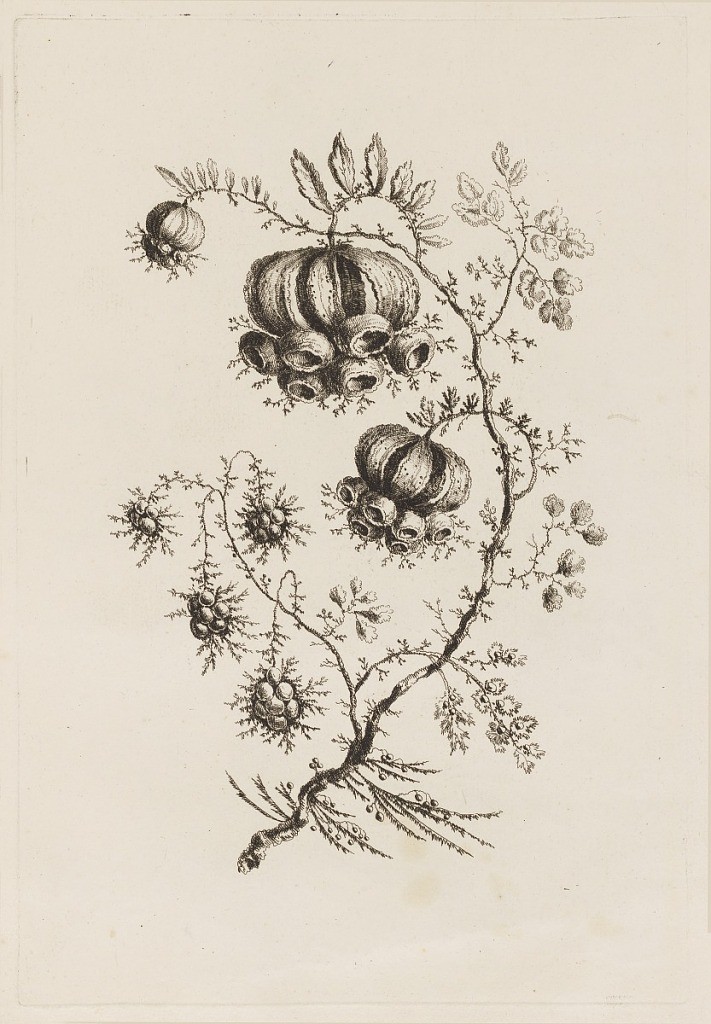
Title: Flower Branch, from "Fleures Persannes"
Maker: Jean-Baptiste Pillement, French, 1728–1808
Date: ca. 1765
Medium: Etching on paper
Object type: Print
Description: A flower branch with two blossoms, the petals of which bend toward the center forming a melon shape with small berries or blossoms at the center.